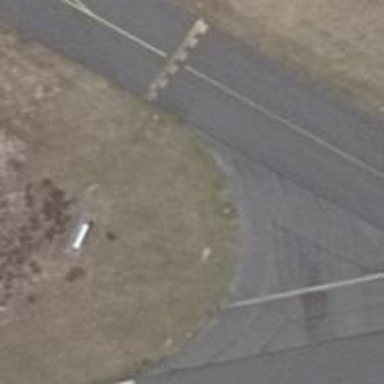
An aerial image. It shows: Taxiway edge marked with aviation lights.